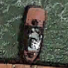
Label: civil